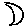
Label: moon